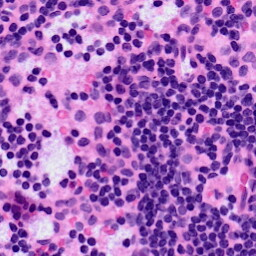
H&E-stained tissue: LymphNode